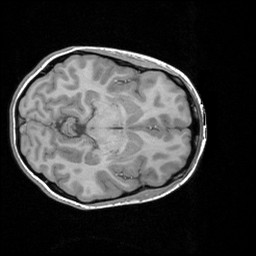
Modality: T1w
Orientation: axial